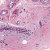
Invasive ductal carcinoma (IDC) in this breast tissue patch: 0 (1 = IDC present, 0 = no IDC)